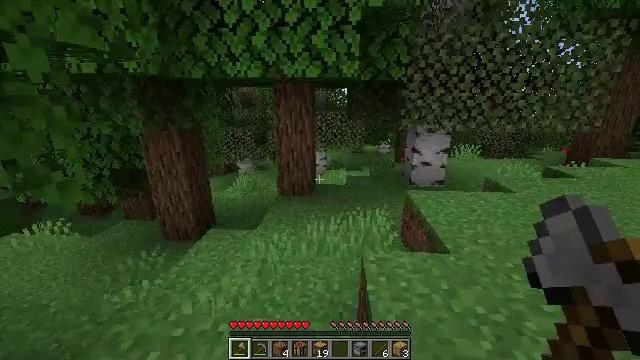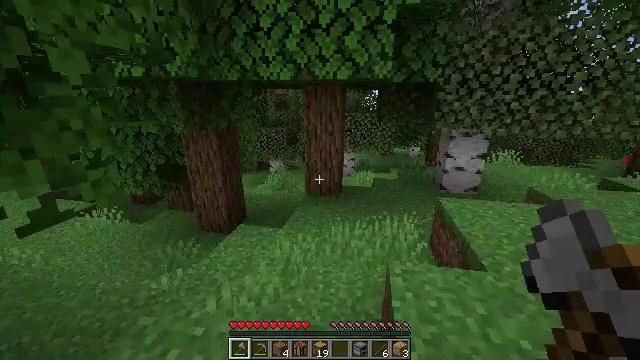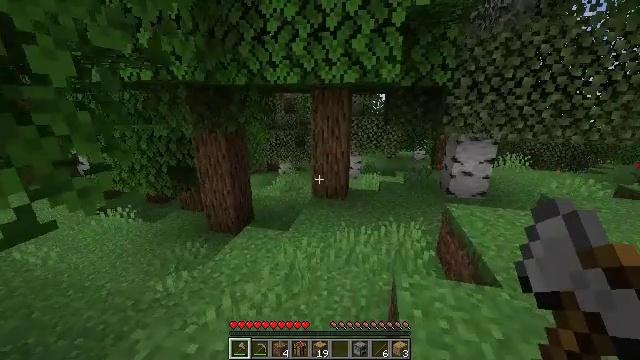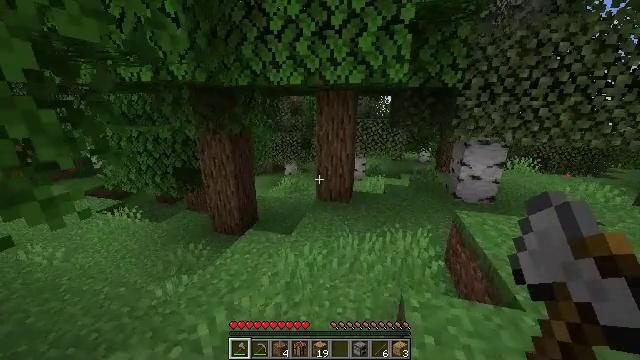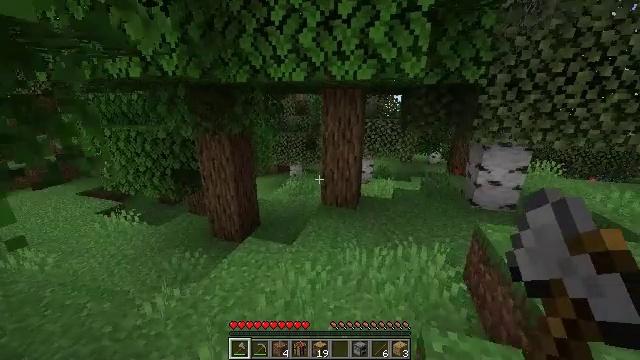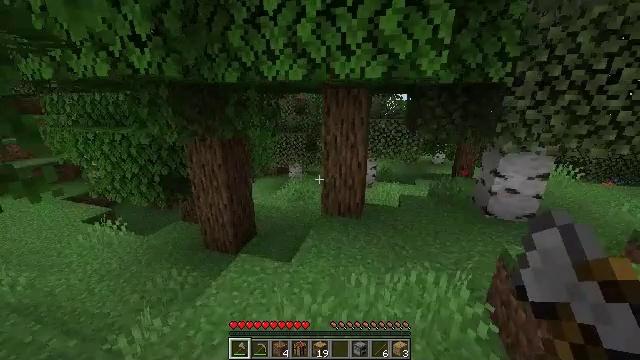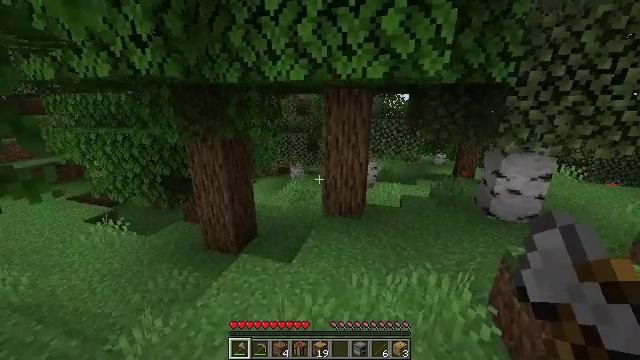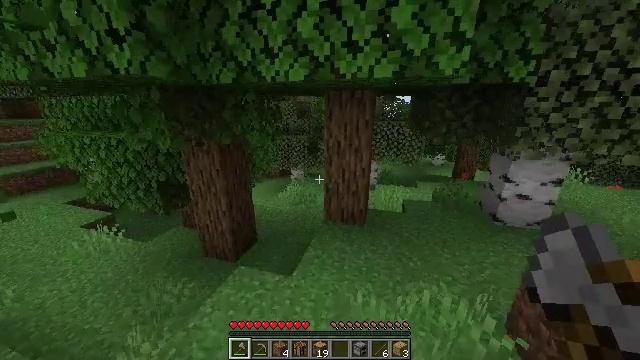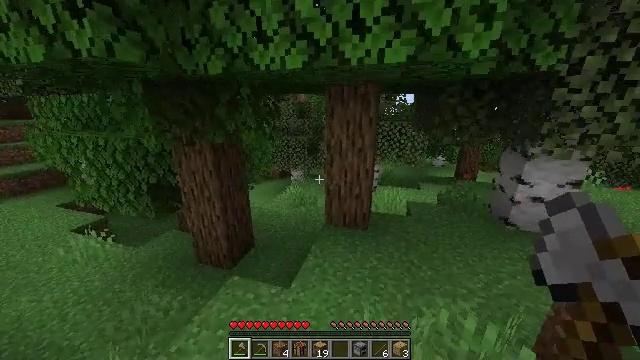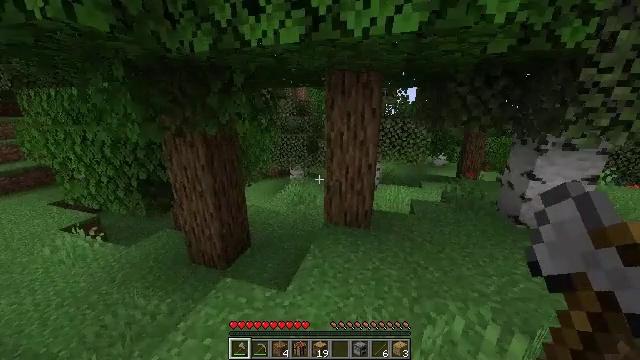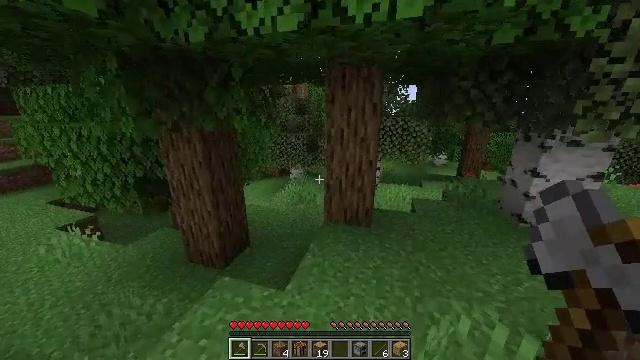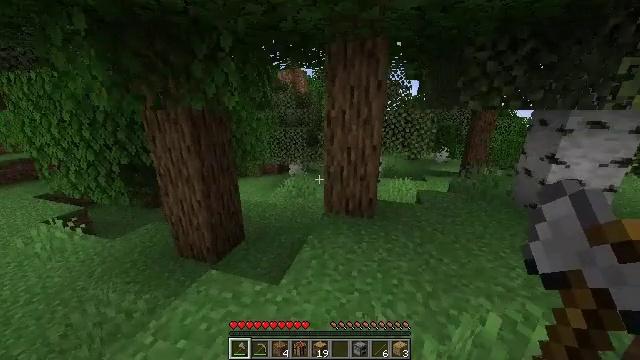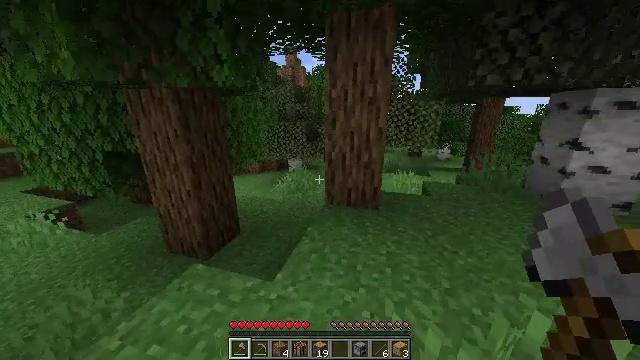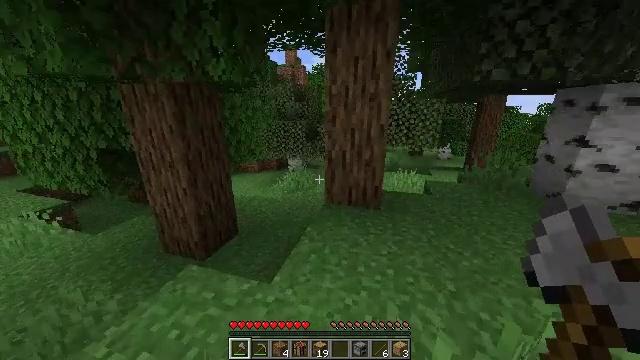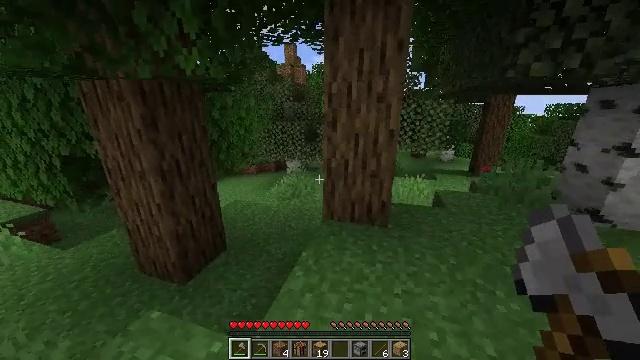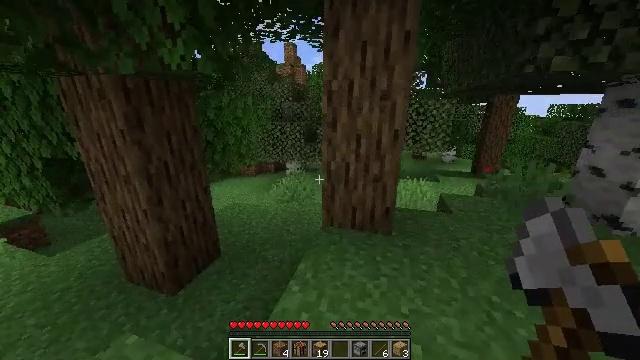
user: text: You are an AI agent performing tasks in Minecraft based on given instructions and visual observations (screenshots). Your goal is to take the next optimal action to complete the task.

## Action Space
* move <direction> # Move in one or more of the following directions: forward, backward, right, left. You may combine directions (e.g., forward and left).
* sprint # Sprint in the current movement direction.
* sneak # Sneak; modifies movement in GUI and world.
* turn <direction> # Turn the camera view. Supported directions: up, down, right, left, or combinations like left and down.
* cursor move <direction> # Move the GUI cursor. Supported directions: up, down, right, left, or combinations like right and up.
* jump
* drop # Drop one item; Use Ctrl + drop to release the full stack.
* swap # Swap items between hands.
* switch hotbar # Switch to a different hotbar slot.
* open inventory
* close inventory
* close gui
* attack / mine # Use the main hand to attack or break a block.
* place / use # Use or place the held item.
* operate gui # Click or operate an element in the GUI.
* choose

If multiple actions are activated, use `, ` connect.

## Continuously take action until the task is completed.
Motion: motion action
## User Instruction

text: Mine tall seagrass from underwater.
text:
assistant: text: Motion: move forward, sprint, turn left
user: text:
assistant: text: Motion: move forward, sprint, turn left
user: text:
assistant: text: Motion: move forward, sprint, turn left
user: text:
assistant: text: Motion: move forward, sprint, turn left
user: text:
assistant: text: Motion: move forward, sprint
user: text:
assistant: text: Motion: move forward, sprint
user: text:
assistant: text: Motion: move forward, sprint
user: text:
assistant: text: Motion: move forward, sprint
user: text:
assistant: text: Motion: move forward, sprint
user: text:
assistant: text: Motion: move forward, sprint
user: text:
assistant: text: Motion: move forward, sprint
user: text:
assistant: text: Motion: move forward, sprint
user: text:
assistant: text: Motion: move forward, sprint
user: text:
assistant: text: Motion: move forward, sprint
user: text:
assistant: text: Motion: move forward, sprint
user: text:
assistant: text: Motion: move forward, sprint, turn left and up
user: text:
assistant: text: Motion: move forward, sprint, turn left
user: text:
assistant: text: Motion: move forward, sprint, turn left and up
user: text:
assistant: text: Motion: move forward, sprint, turn left
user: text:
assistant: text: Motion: move forward, sprint
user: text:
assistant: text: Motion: move forward, sprint
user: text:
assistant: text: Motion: move forward and move left, sprint
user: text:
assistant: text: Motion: move forward and move left, sprint
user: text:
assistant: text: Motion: move forward and move left, sprint, turn right
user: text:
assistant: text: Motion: move forward and move left, sprint, turn right
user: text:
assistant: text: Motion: move forward, sprint, turn right
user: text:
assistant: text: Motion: move forward, sprint, turn right
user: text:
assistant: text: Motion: move forward, sprint, turn right
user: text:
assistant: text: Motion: move forward, sprint, turn right
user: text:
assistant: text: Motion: move forward, sprint, turn right